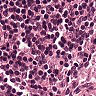
Metastatic tissue present: no